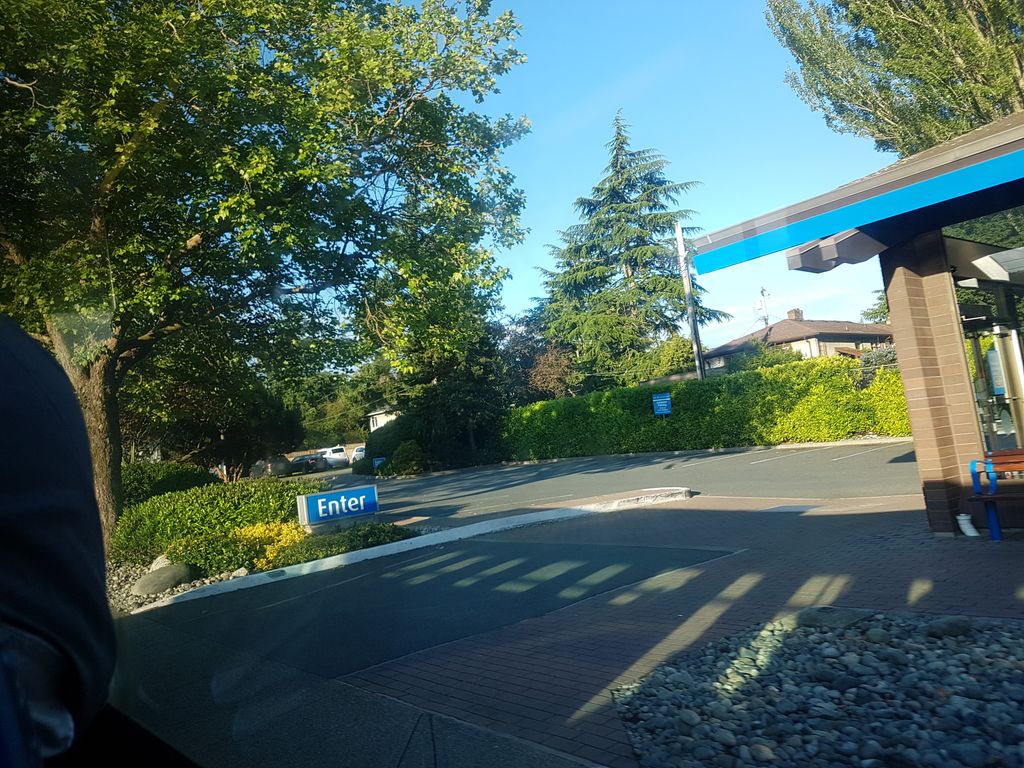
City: victoria